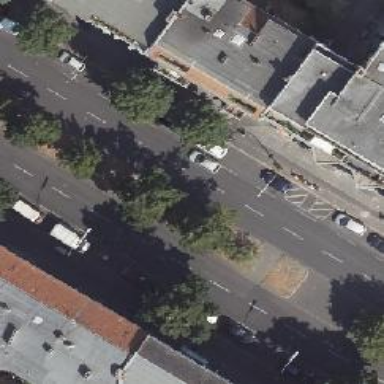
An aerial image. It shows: Asphalt parking lane.